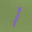
Label: 1